Question: When my models were generated, many relationships were mapped automagically. However, some of the relationships are "incorrect" (or at least, not what I want), or missing.
I don't doubt that this is because of poor database design, but based on my role in this project there is not much I can do to fix that. However, is there something I can do in my application code to fix the mapping?
Here is one example:
I would like to map the StoreProductId property to the StoreProducts table.

## ProductAttributePriceAdjustment
'''
public partial class ProductAttributePriceAdjustment
{
public int AdjustmentId { get; set; }
public int StoreProductId { get; set; }
public int StoreId { get; set; }
public string ProductId { get; set; }
public Nullable<int> ProductSizeId { get; set; }
public Nullable<decimal> Adjustment { get; set; }
public int PointsAdjustment { get; set; }
public Nullable<int> ProductColorID { get; set; }
public StoreProduct StoreProduct { get; set; }
}
'''
## StoreProduct
'''
public partial class StoreProduct
{
public int StoreProductID { get; set; }
public int StoreID { get; set; }
public string ProductID { get; set; }
public bool Featured { get; set; }
public bool Clearance { get; set; }
}
'''
In my view, when I try calling something like:
'''
@adjustment.StoreProduct.ProductID
'''
I get this error:
'''
Object reference not set to an instance of an object.
'''
---
## Update 1
I followed Frans' advice and updated my model to this:
'''
public partial class ProductAttributePriceAdjustment
{
public int AdjustmentId { get; set; }
public int StoreProductId { get; set; }
public int StoreId { get; set; }
public string ProductId { get; set; }
public Nullable<int> ProductSizeId { get; set; }
public Nullable<decimal> Adjustment { get; set; }
public int PointsAdjustment { get; set; }
public Nullable<int> ProductColorID { get; set; }
public virtual StoreProduct StoreProduct { get; set; }
}
'''
but am still getting the same error.
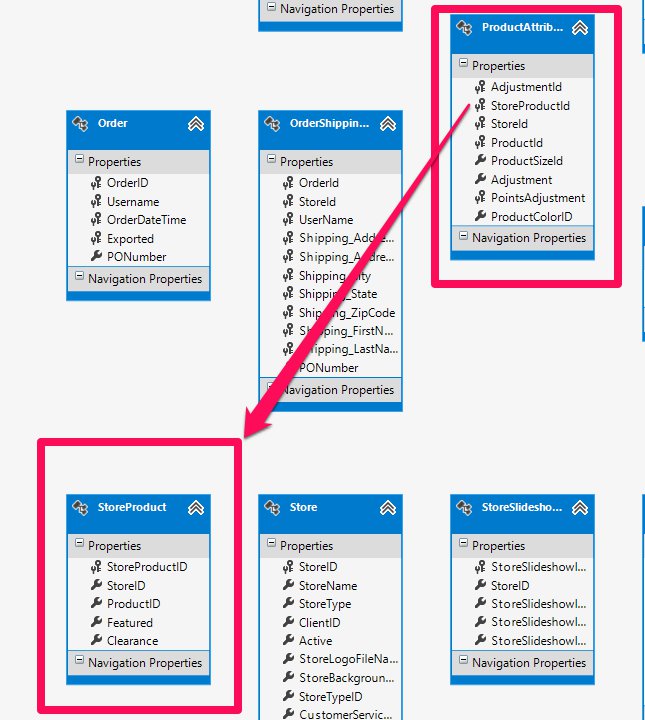
Answer: You cannot create a 1:1 mapping in entity framework like this. It's not supported.
Entity Framework only supports 1:1 mappings in which both tables have a shared primary key (ie they have the same primary key, and one of them is a foreign key to the other). In your situation, you are actually creating a 1 to many, because there is no guarantee that StoreProductId is unique.